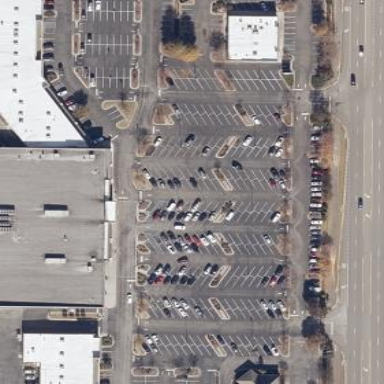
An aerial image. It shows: Parking area.